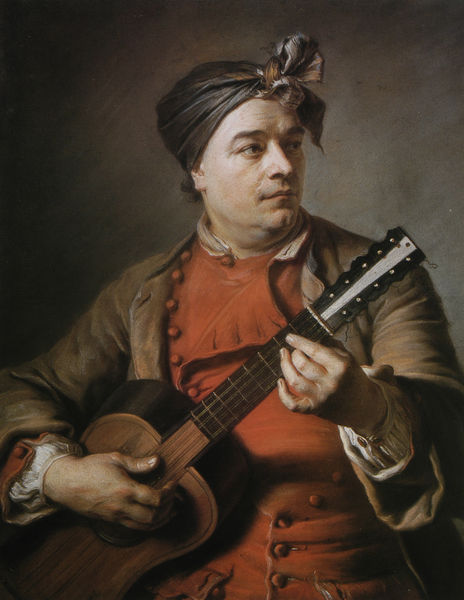
Titel: Jacques Dumont le Romain jouant de la guitare
Künstler: Maurice Quentin de La Tour
Institution: Privatsammlung.
Schlagwörter: dunkel, gemälde, hand, kopf, mann, schatten, weiß, ocker, sitzen, braun, finger, grau, haar, hell, hintergrund, holz, kleid, licht, mund, nase, ohr, orange, profil, raum, schwarz, stirn, blick, rot, tuch, beige, malerei, rock, schleife, hemd, jacke, jung, wand, arme, augen, barock, falten, gesicht, inkarnat, knoten, kragen, mensch, ärmel, bild, bildnis, hals, hände, innenraum, instrument, portrait, porträt, auge, gewand, haare, kostüm, mantel, gitarre, musik, musiker, augenbrauen, kinn, knopf, kontrast, lippen, ohren, rechts, helldunkel, stillleben, kopfbedeckung, spieler, töne, violett, weis, steg, dick, falte, spielen, kopftuch, grübchen, foulard, homme, nez, musikinstrument, musizieren, bauch, wange, knöpfe, knopfleiste, revers, weste, spiel, eng, belichtung, offen, guitarre, blanc, musicien, tete, seite, chapeau, tasche, älter, spielend, halbprofil, singen, doppelkinn, angewinkelt, leder, rotbraun, wams, rouge, mandoline, saiten, zupfen, taschen, turban, leier, main, schwar, lied, musikant, winkel, rost, streichen, réalisme, habit, veste, sugen, hande, ertappt, instrumen, gitarrenspieler, doigts, mains, musique, fond, anliegend, regard, de la tour, faltenw, alltagsleben, singer, griffbrett, houdon, suge, guitare, quentin de la tour, instrumentenhals, prud'on, prudhon, lautenspielker, mandolin, portr#t, cytare, gittarre, aufge, citare, violin, viasge